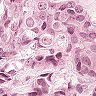
Metastatic tissue present: yes